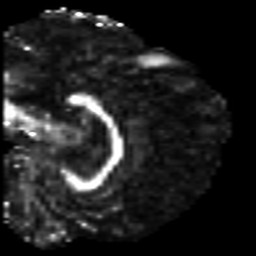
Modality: FA
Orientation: sagittal
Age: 48
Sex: male
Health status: healthy
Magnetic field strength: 3 T
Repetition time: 7 s
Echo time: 0.0926 s